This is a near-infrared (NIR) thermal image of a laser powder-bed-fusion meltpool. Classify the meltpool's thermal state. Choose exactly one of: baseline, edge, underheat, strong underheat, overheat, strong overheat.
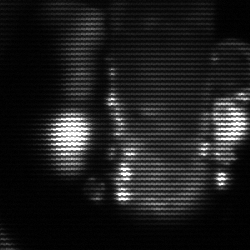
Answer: strong underheat